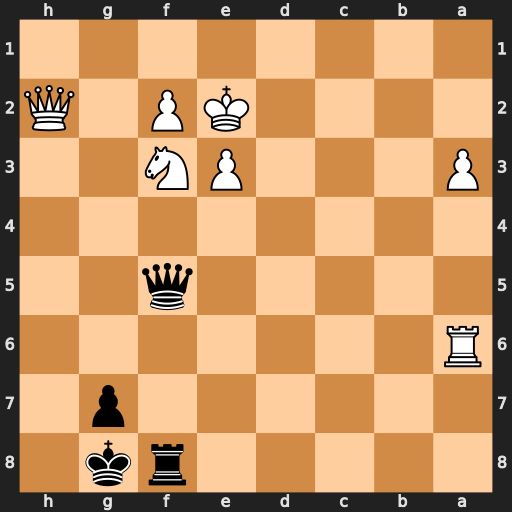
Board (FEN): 5rk1/6p1/R7/5q2/8/P3PN2/4KP1Q/8
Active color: b
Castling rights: -
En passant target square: -
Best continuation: Qxf3+ Ke1 Rc8